Question: how to make a black line around the text for my textView? example on above image

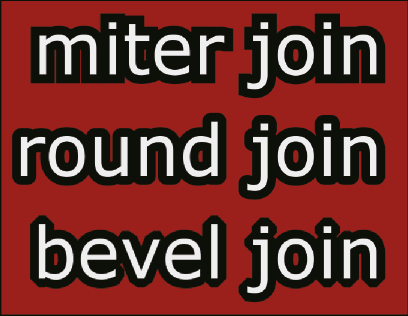
Answer: Extend the TextView class. Then in the onDraw, draw the text first using black, then draw it again, slightly smaller and using white. For extra "correctness", add custom attributes to the XML to set the "line around" colour.
'''
public class myTextView extends TextView{
public myTextView (Context context) {
this(context, null);
}
public myTextView (Context context, AttributeSet attrs) {
this(context, attrs, 0);
}
public myTextView (Context context, AttributeSet attrs, int defStyle) {
super(context, attrs, defStyle);
// do extra initialisation and get attributes here
}
@Override
protected void onDraw(Canvas canvas) {
// draw first in black
Paint paint = new Paint();
paint.setColor(Color.BLACK);
paint.setTextSize(20); // text size
paint.setStyle(Paint.Style.STROKE);
paint.setTextAlign(Paint.Align.CENTER);
canvas.drawText("My text", 50, 50, paint);
// draw again in white, slightly smaller
paint.setColor(Color.WHITE);
paint.setTextSize(18); // text size
canvas.drawText("My text", 50, 50, paint);
}
}
'''
The code is not complete as it hardcodes the colours, size and positions but I hope that it is enough for you to work with. You can get the text size and text colour from the XML via attrs in the constructor and add line colour and width as custom attributes (search here or Google).